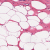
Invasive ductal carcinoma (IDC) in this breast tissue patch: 0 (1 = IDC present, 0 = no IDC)